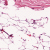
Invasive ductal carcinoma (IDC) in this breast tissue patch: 0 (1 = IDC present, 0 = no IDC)